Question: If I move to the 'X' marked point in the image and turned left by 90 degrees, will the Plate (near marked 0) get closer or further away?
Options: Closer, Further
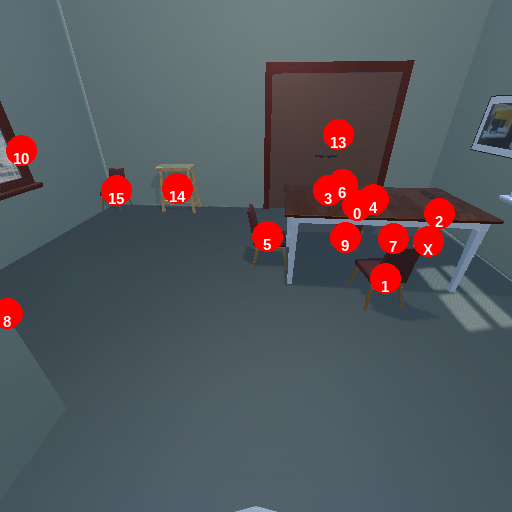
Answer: Closer